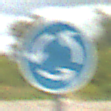
Verkehrszeichen: Kreisverkehr
Umgebung: Outdoor, Suburban
Tageszeit: Midday
Wetter: PartlyCloudy
Licht: Natural
Jahreszeit: Summer
Kontrast: HighContrast